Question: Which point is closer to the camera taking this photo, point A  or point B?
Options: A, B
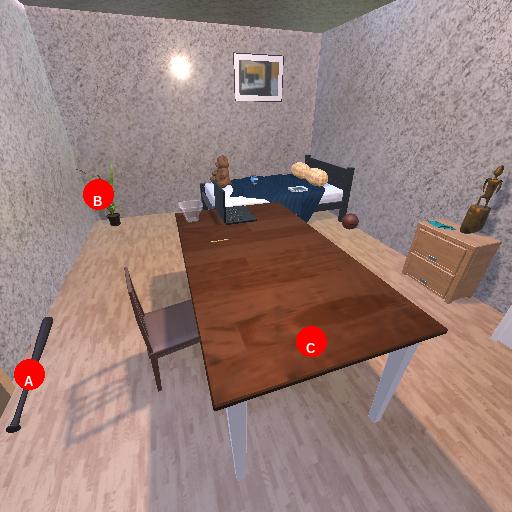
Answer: A